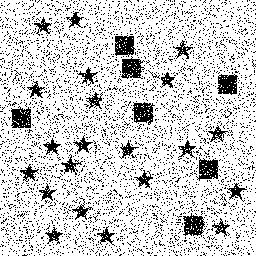
Squares: 7
Triangles: 0
Stars: 21
Total shapes: 28